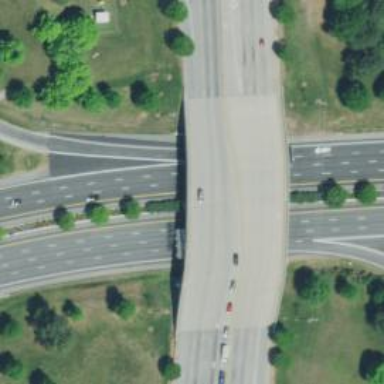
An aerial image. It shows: Footway bridge structure.